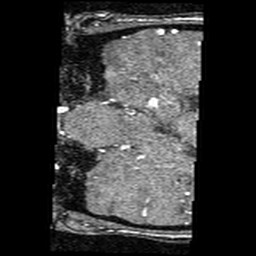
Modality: angio
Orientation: coronal
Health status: ill
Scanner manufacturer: siemens
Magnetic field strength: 1.5 T
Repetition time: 0.039 s
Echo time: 0.00712 s